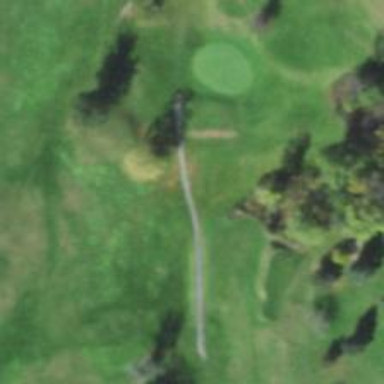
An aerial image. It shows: Golf cartpath that is also road path.